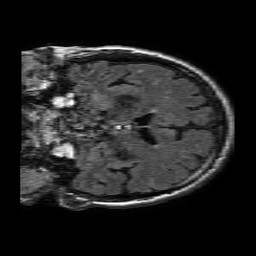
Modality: FLAIR
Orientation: coronal
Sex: male
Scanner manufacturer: philips
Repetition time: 11 s
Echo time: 0.125 s